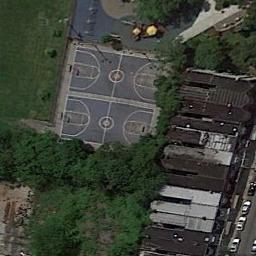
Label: basketball_court